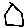
Label: hexagon